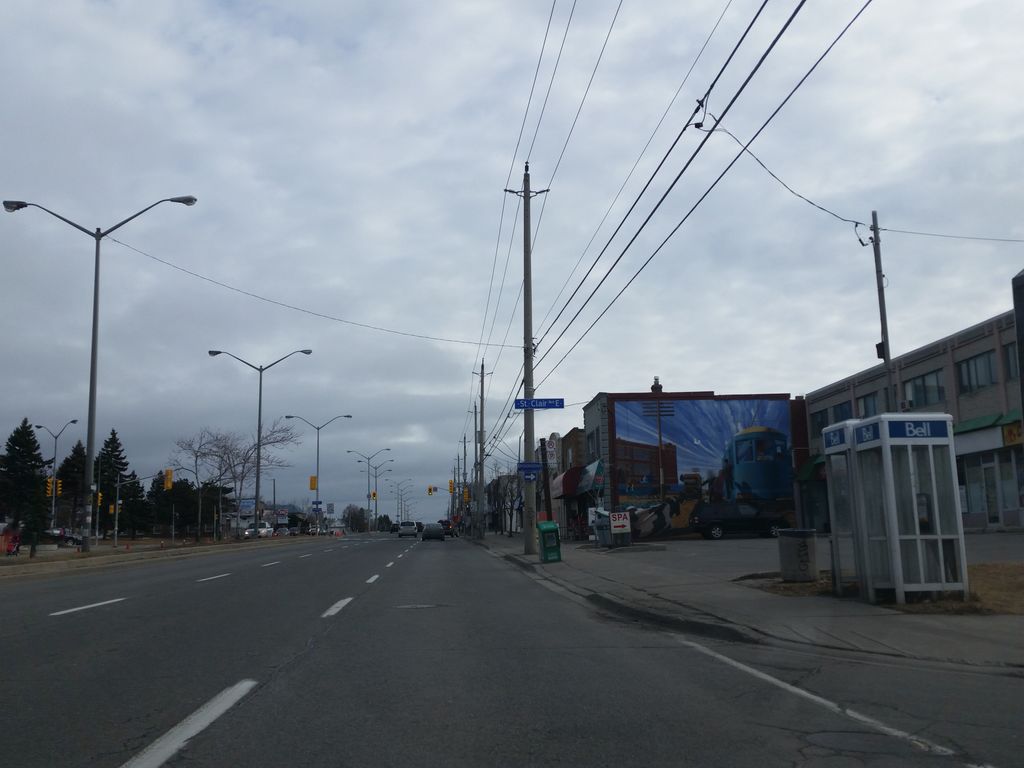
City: toronto